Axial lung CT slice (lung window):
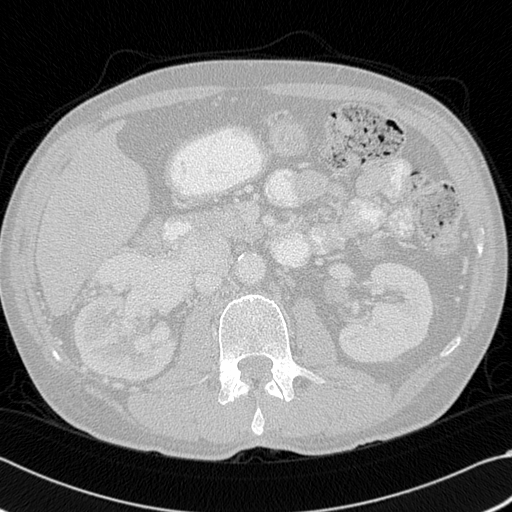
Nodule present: no